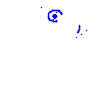
Particle: electron